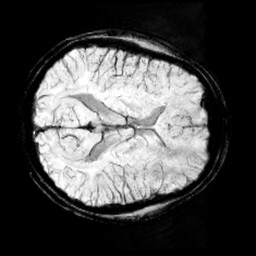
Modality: minIP
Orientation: axial
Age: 11
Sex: female
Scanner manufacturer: siemens
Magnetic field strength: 3 T
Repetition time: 0.027 s
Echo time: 0.02 s